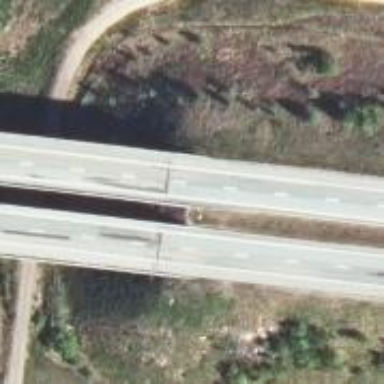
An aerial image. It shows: Motorway bridge with asphalt surface.